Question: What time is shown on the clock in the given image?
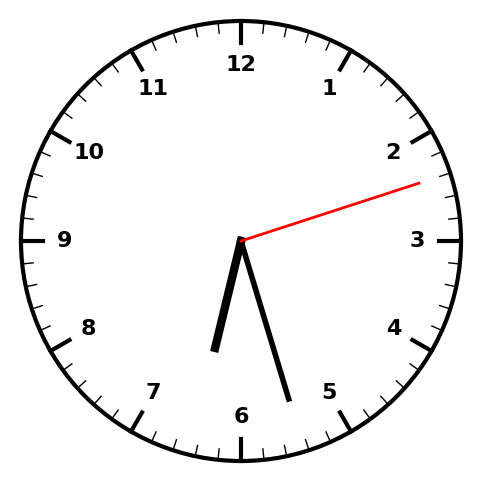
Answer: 06:27:12